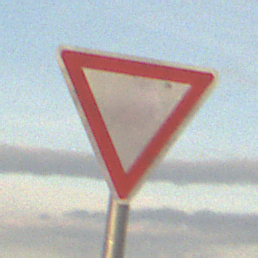
Verkehrszeichen: VorfahrtGewaehren
Umgebung: Outdoor, Nature
Tageszeit: SunriseSunset
Wetter: PartlyCloudy
Licht: Natural
Jahreszeit: NotSpecified
Kontrast: LowContrast